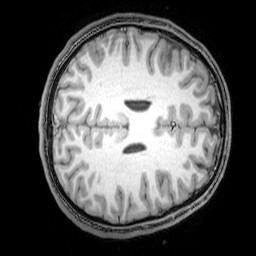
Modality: T1w
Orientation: axial
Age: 21
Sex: male
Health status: healthy
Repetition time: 0.081 s
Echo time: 0.037 s